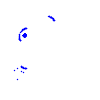
Particle: electron